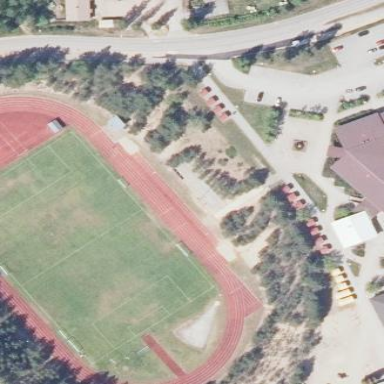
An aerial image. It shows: Athletics pitch for leisure land sports.